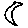
Label: moon